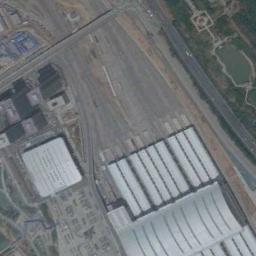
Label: railway_station